Question: While I was reading Oracle Swing documentation, I came across <URL> of a set of components displaying the Nimbus Look and Feel named 'SwingSet3'. I'm new to Swing. Can someone tell me if the accordion in the sidebar is a Swing component or not?

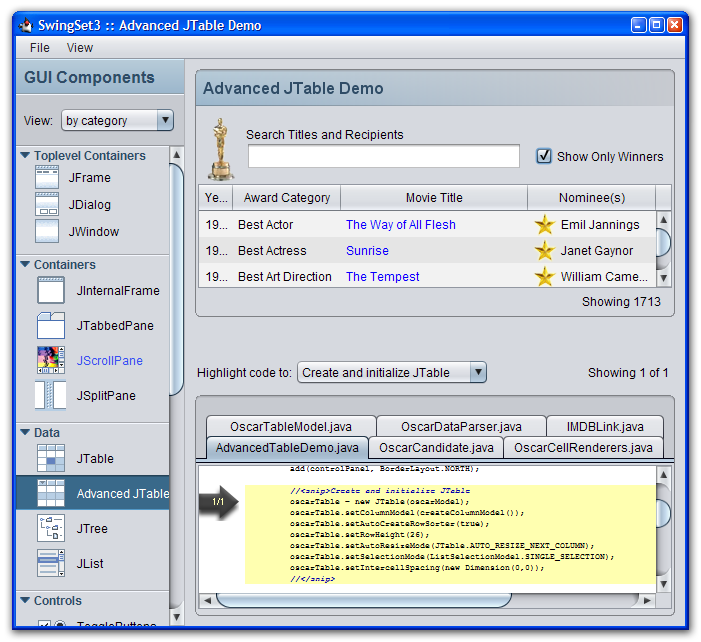
Answer: It is not a standard swing component.
You can have a look at the source code for the SwingSet3 demo <URL> too.